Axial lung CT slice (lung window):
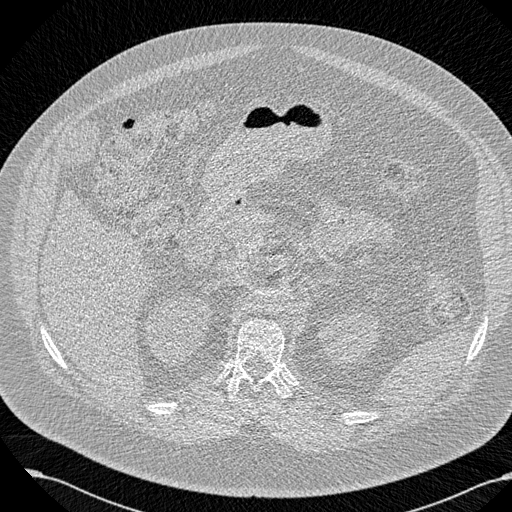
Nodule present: no